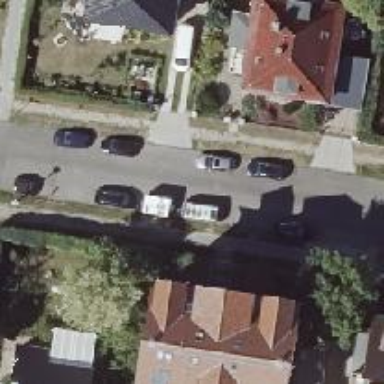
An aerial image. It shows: Footway.